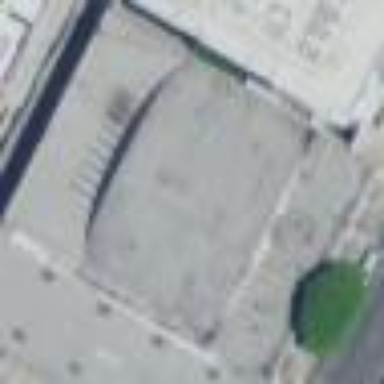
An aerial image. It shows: Commercial building.